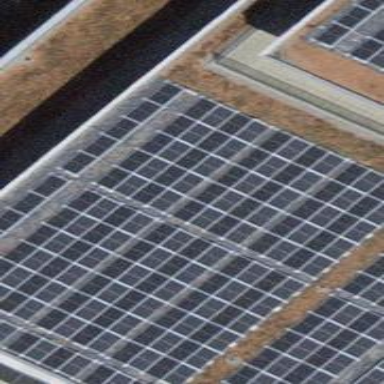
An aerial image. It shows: Solar power generator.